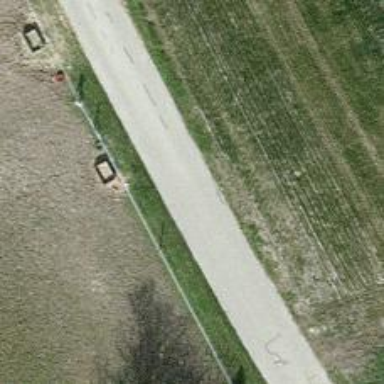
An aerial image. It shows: Unclassified road with grade 1 track type.